五年级 · 立体几何学
一个正方体的六个面分别涂上红、黄、蓝、绿、白、黑六种颜色, 根据下图看到的颜色推断出红面对( )面, 绿面对( )面, 蓝面对( )面。

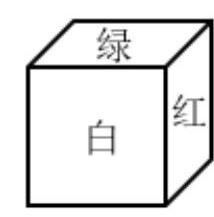
答案: 解黑 黄 白

【分析】在正方体中相邻的面不可能是相对面，由左图可知，红面和白面、绿面是相邻面，由右图可知, 红面和黄面、蓝面是相邻面, 那么红面和黑面是相对面; 由左图可知, 白面和绿面、红面是相邻面, 由中图可知, 白面和黑面、黄面是相邻面, 那么白面的对面是蓝面, 正方体有六个面, 那么剩下的绿面和黄面是相对面, 据此解答。

【详解】分析可知, 根据图中看到的颜色推断出红面对黑面, 绿面对黄面, 蓝面对白面。

【点睛】本题主要考查在正方体中找相对面, 理解相邻的面不可能相对是解答题目的关键。